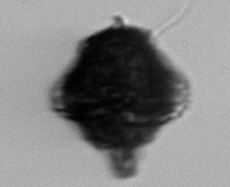
Label: Gonyaulax